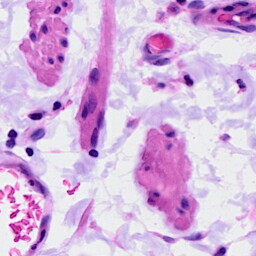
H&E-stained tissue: Ovarian